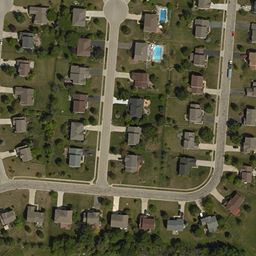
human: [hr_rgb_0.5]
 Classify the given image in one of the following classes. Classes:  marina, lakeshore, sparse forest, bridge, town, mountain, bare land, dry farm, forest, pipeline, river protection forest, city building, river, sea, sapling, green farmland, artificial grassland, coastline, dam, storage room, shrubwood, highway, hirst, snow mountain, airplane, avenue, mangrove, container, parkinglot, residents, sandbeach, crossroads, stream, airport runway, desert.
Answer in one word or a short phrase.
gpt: town